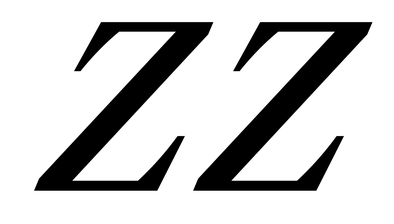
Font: LibreCaslonText-Italic_Medium_Italic